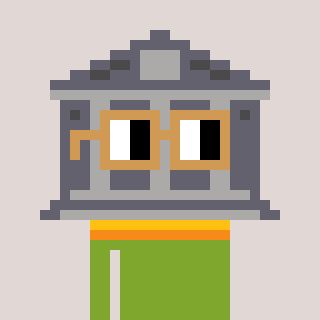
a pixel art character with square brown glasses, a bank-shaped head and a slimegreen-colored body on a warm background